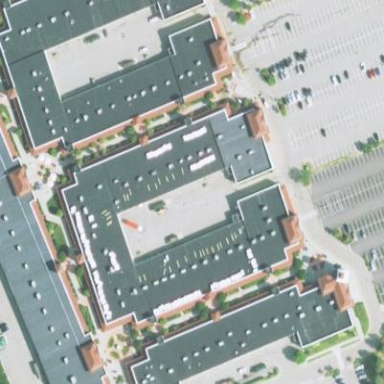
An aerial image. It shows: Retail building.